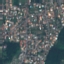
Land use / land cover: Residential